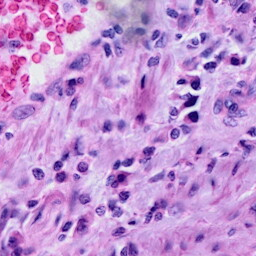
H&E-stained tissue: Cervix